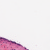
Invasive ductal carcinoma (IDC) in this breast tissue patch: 0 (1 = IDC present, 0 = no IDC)